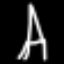
Label: The Eiffel Tower